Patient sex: M
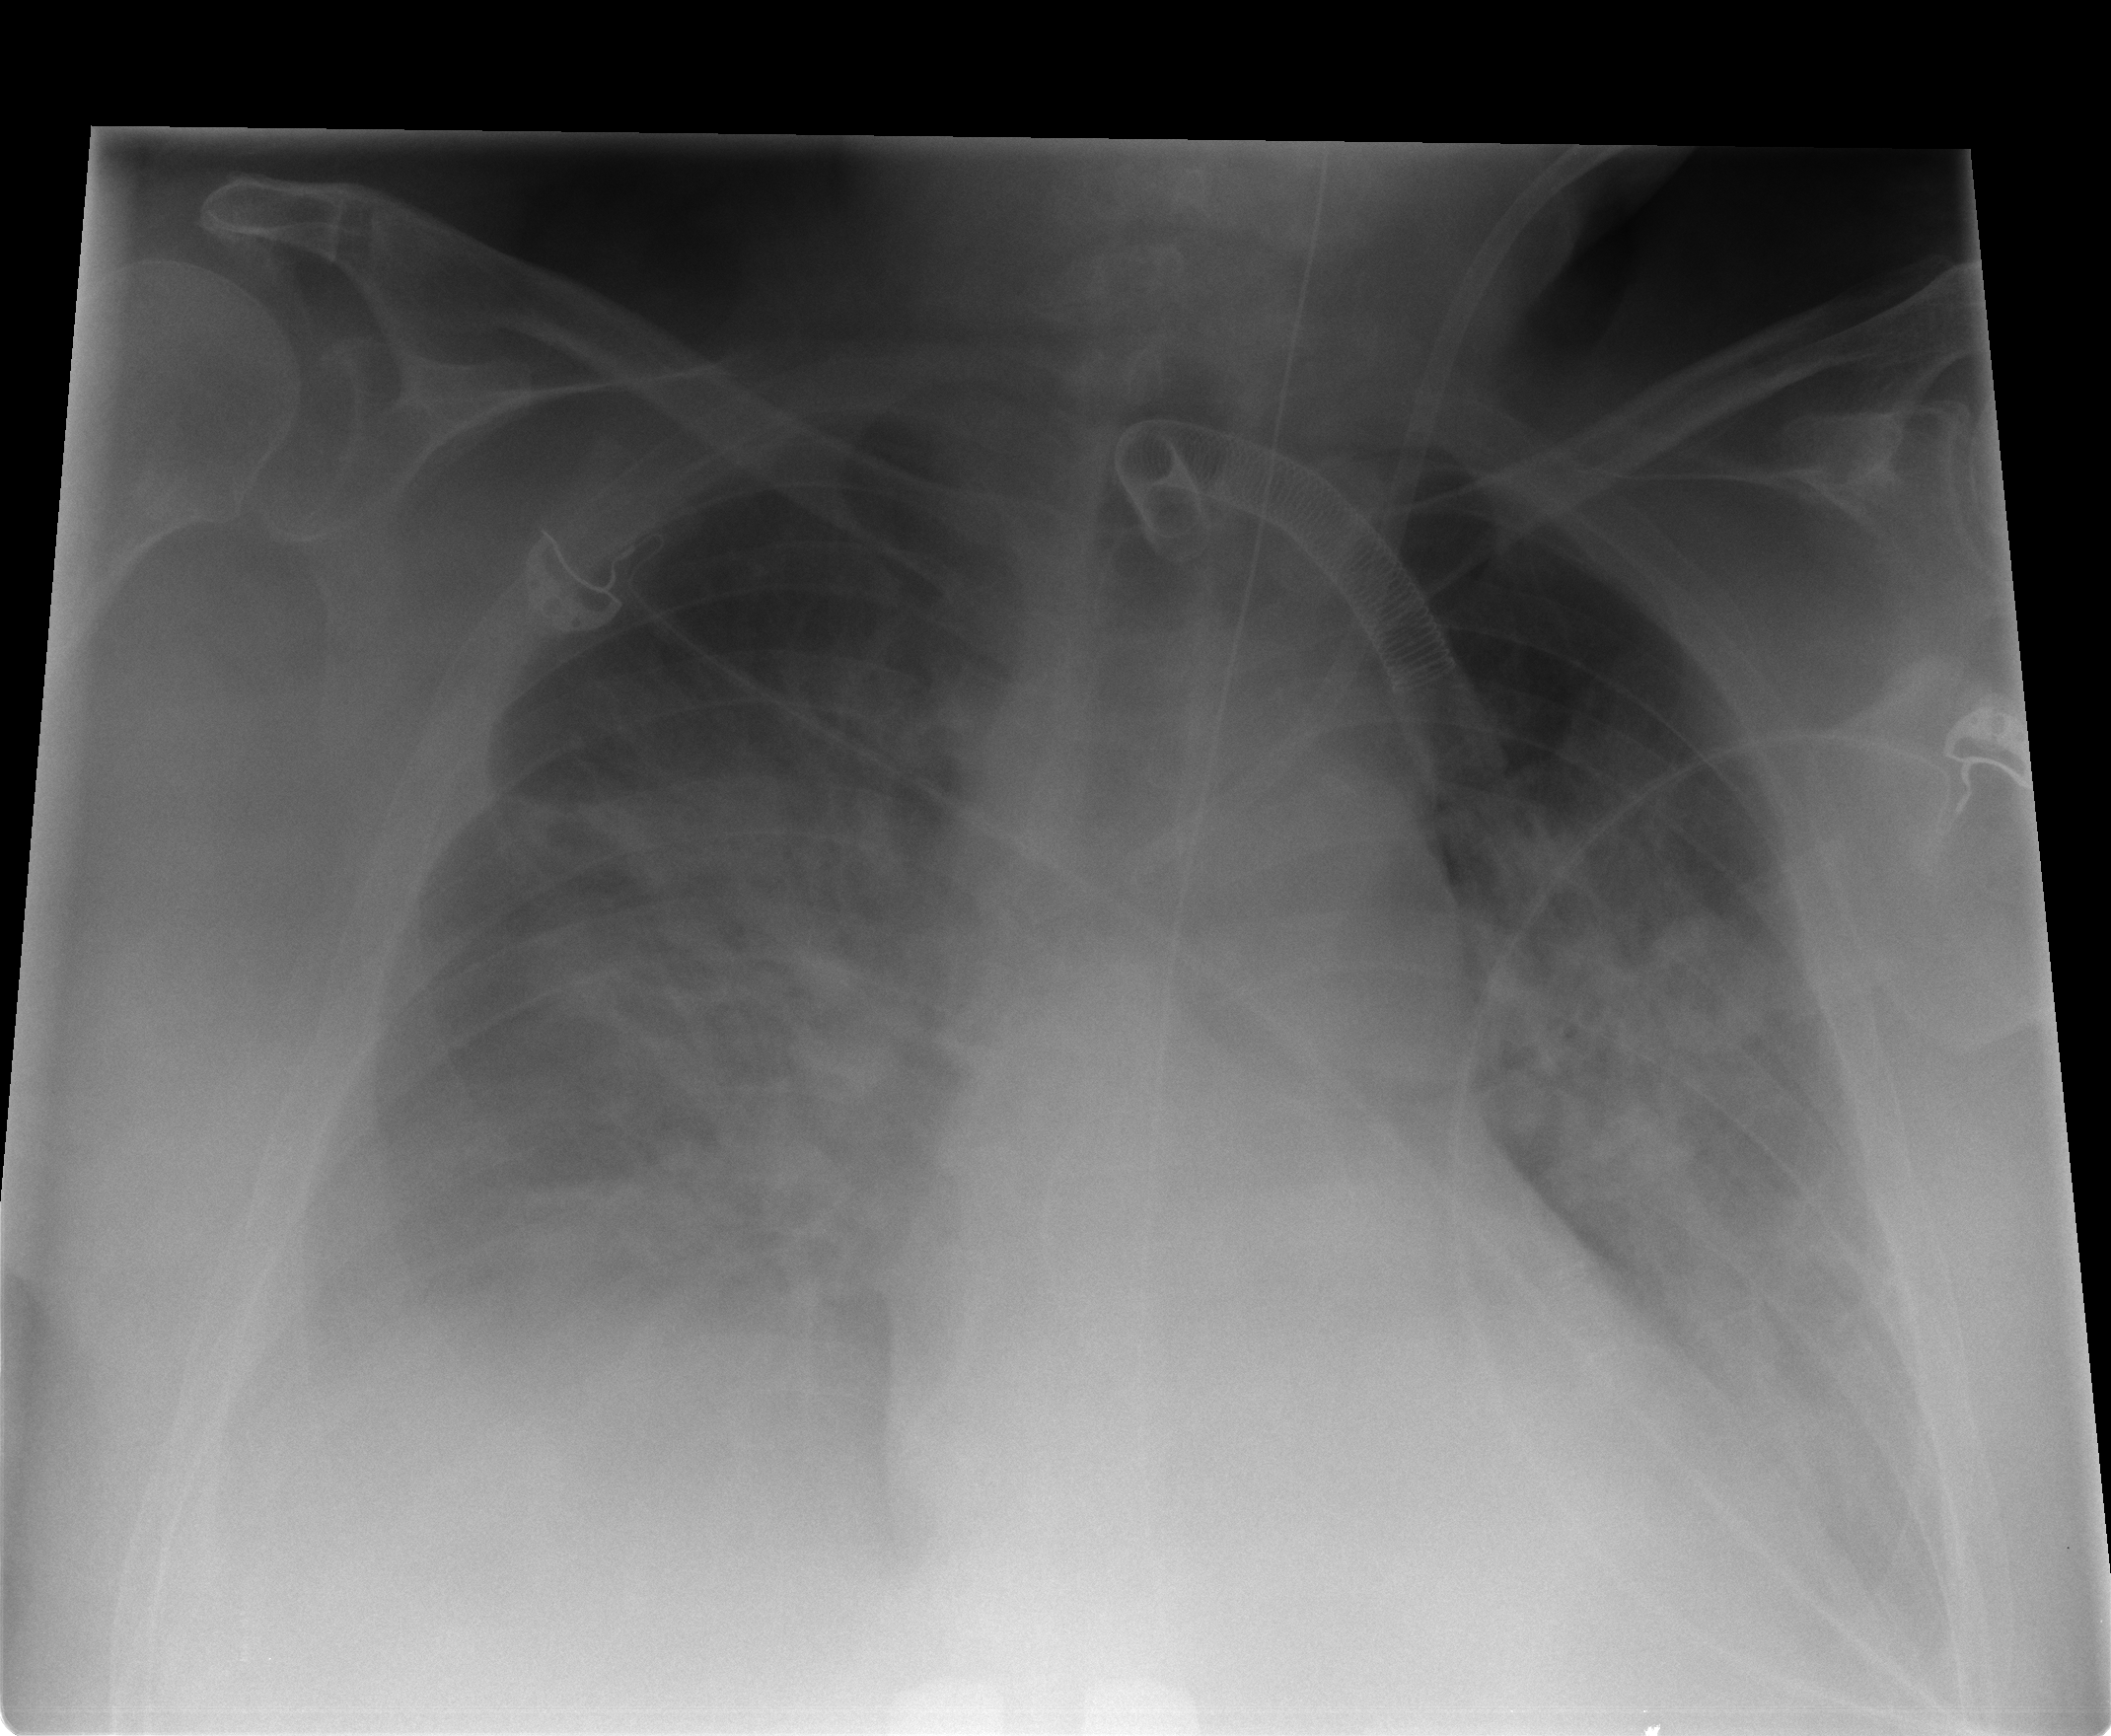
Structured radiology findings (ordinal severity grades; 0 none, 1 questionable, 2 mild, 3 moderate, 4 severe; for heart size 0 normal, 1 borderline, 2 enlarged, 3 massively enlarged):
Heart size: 2
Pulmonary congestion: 3
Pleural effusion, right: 3
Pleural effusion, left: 2
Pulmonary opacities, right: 3
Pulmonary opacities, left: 3
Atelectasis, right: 2
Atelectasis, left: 2